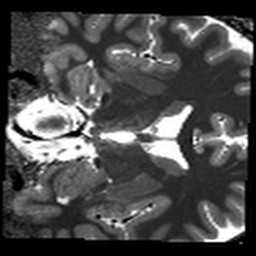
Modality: T1map
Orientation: coronal
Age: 29
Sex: male